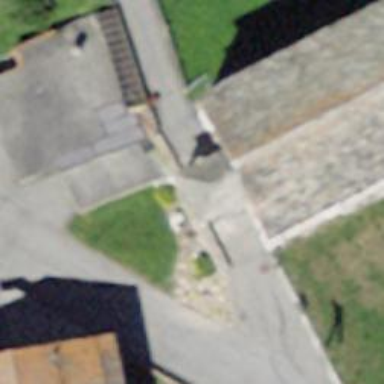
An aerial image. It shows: Paved footway with covered building arcade.